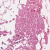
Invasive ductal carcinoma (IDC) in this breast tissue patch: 0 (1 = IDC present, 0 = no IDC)